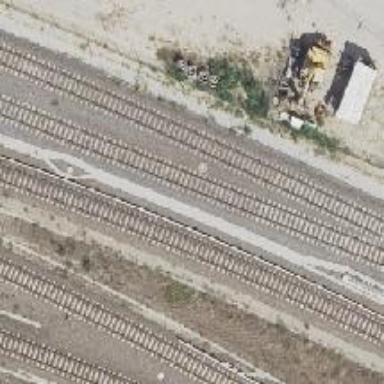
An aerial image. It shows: Railway track.